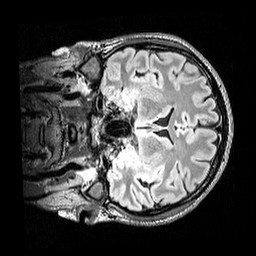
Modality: FLAIR
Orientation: coronal
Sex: male
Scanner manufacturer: siemens
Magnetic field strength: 3 T
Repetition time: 5 s
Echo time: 0.395 s